Field crop: maize
Growth stage: 2
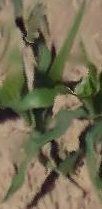
Species: maize